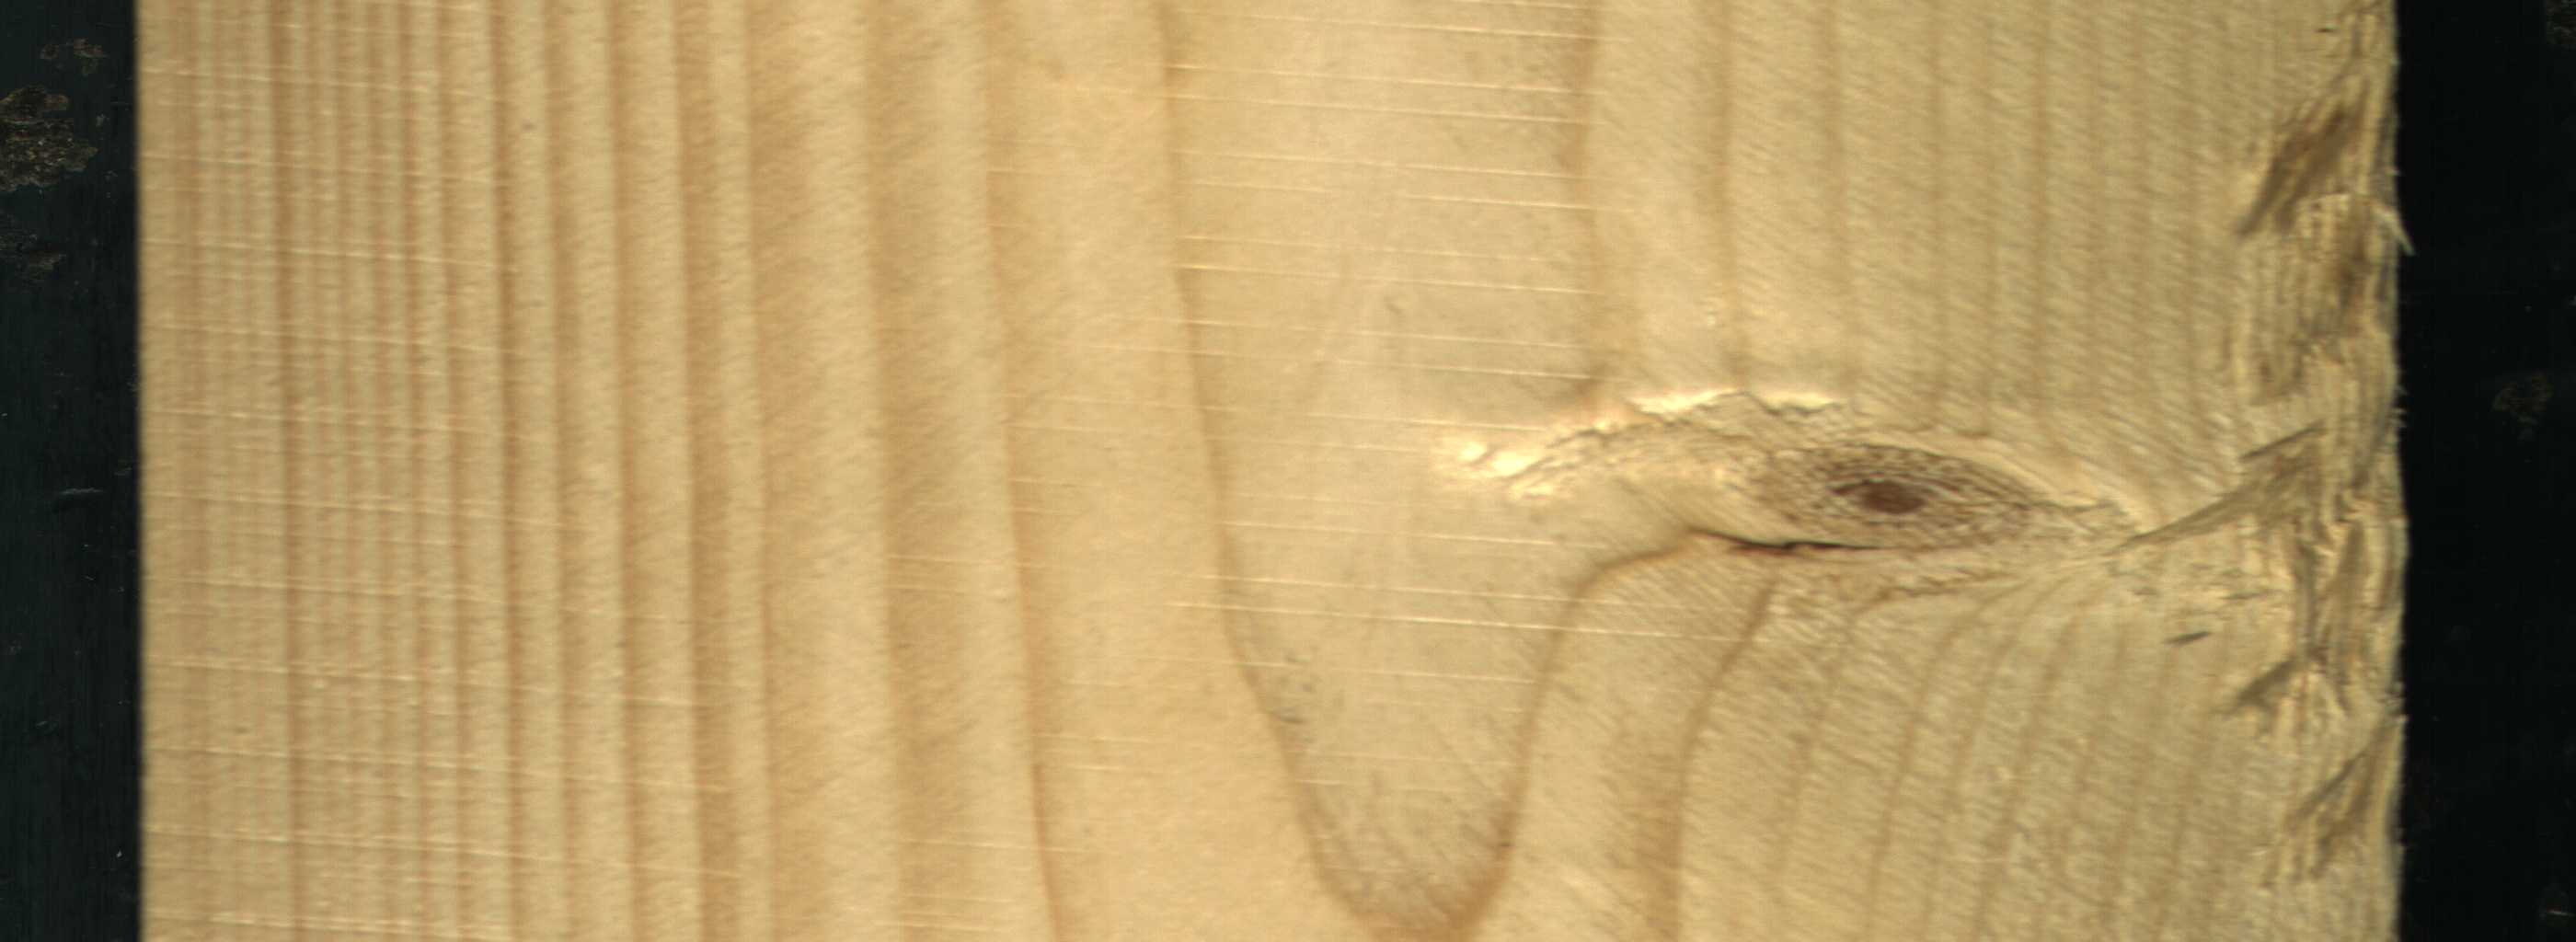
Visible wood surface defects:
Live_Knot